Interaction volume radius: 5 \u00c5
Interaction volume height: 25 \u00c5
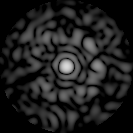
Disorder parameter: 0.81